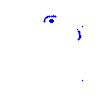
Particle: pion